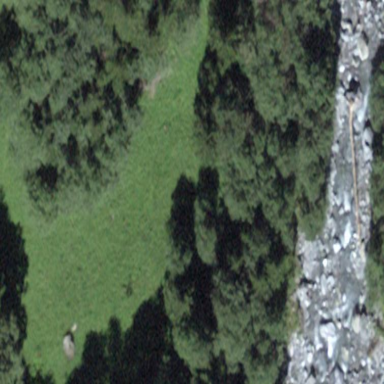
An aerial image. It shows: Beautiful meadow.